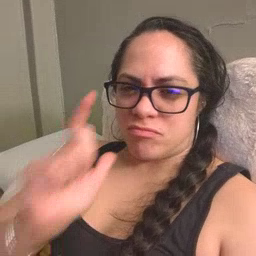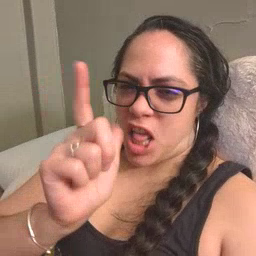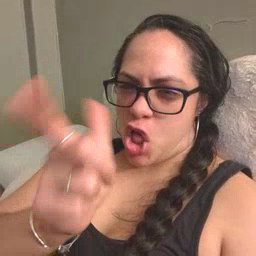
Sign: later